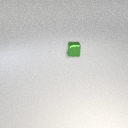
small green metal cube